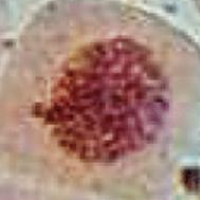
Label: prophase